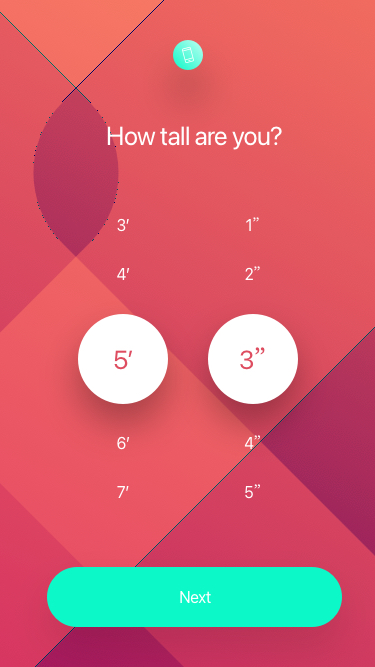
Text in this UI design:
Next
6’
7’
5’
4’
3’
4”
5”
3”
2”
1”
How tall are you?